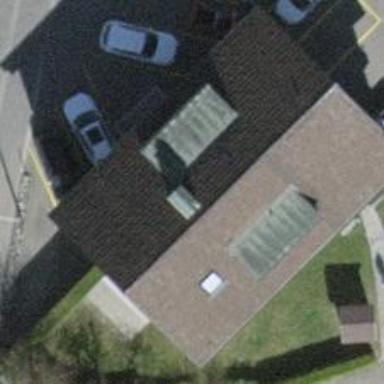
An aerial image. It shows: Office building.